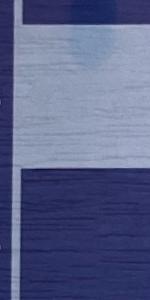
Label: Empty